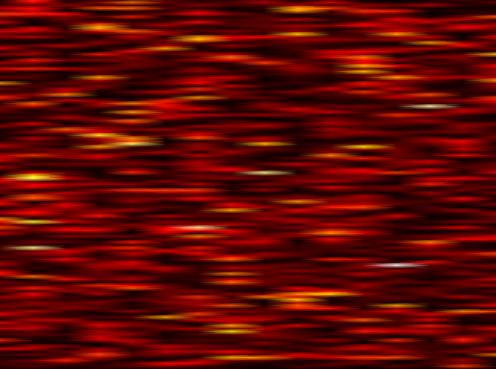
Label: WOLA